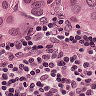
Metastatic tissue present: yes